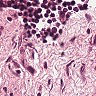
Metastatic tissue present: no